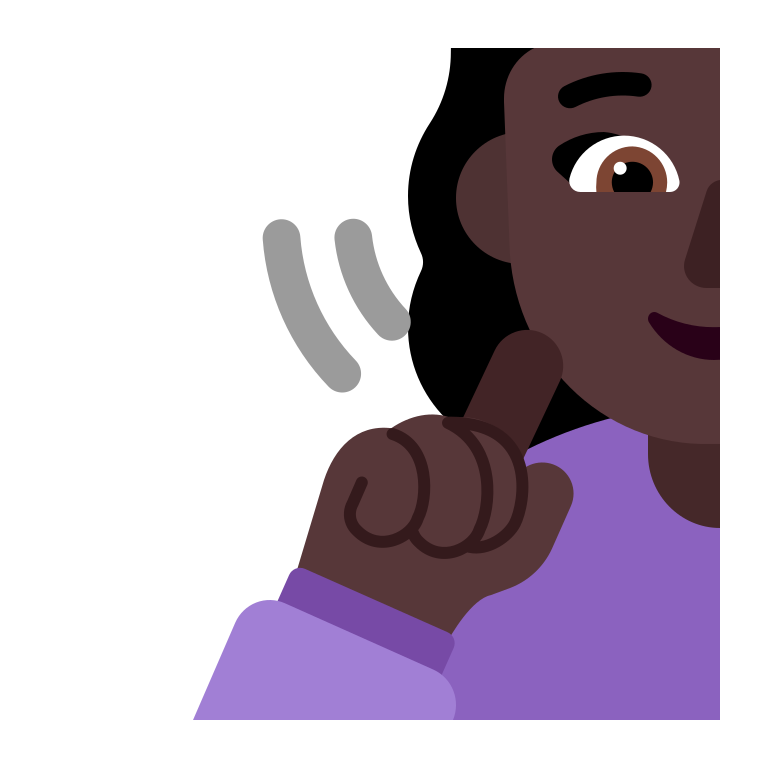
man deaf flat dark